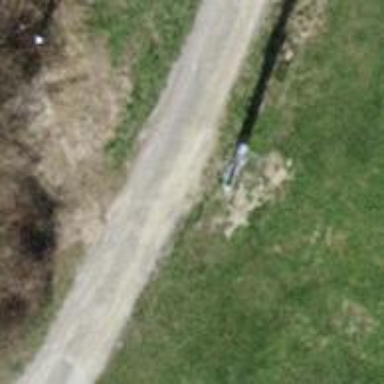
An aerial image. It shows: Concrete power pole.